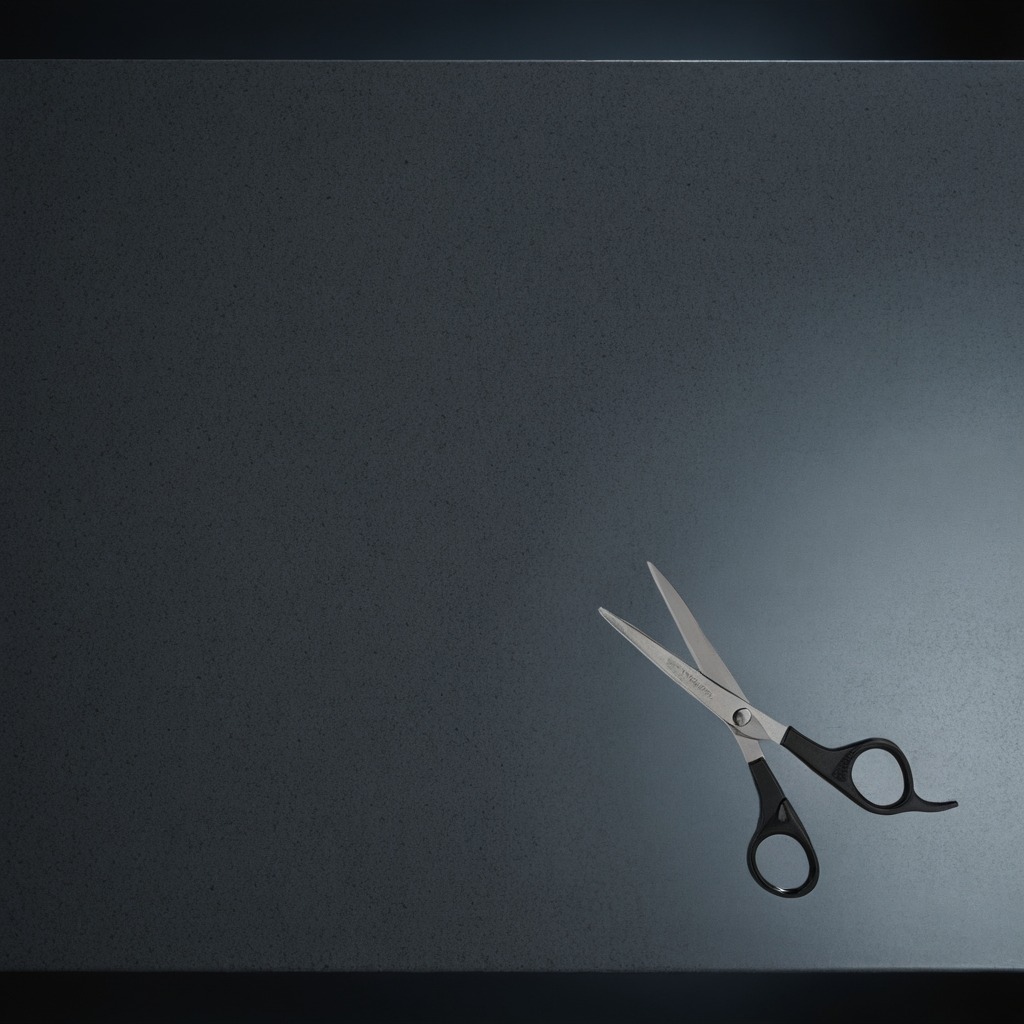
A scissor lying on a clean granite table inside a workshop at night